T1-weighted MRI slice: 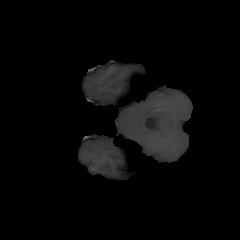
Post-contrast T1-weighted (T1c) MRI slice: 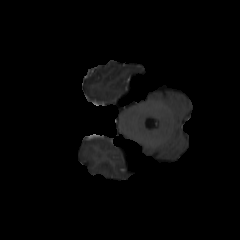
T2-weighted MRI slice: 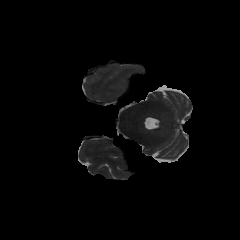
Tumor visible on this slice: no